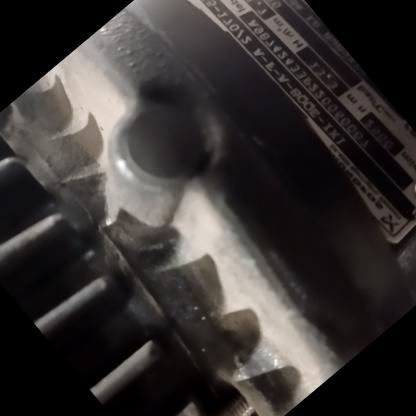
Klasa: tabliczka-znamionowa